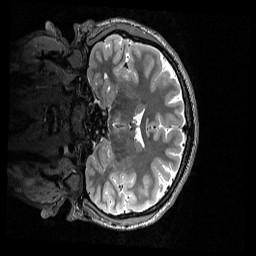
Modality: T2w
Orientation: coronal
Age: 25
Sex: male
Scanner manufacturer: siemens
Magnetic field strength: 3 T
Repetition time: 3.2 s
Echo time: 0.566 s